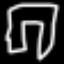
Label: pants